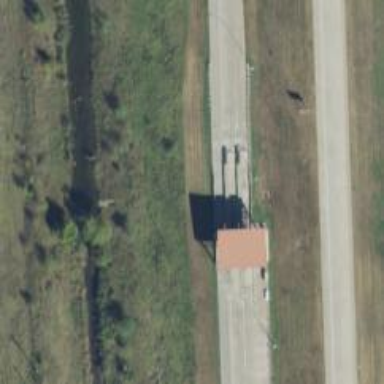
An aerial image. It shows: Toll gantry on the road.